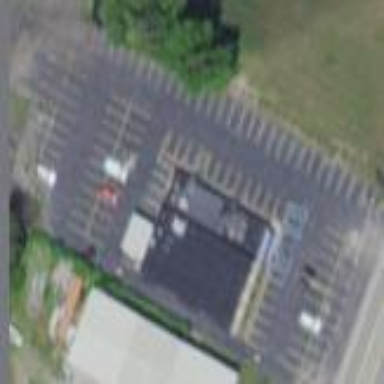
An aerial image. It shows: Parking area with asphalt surface.